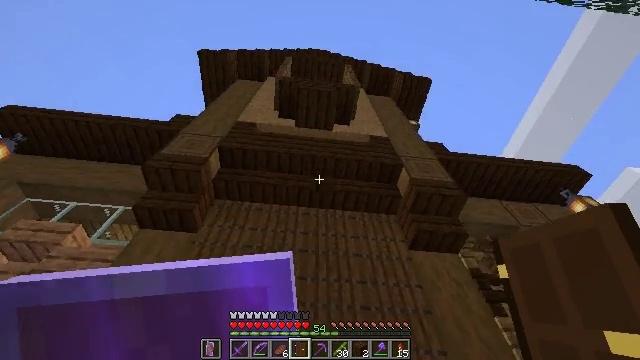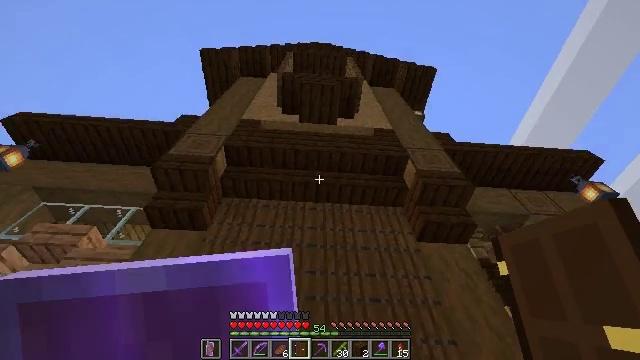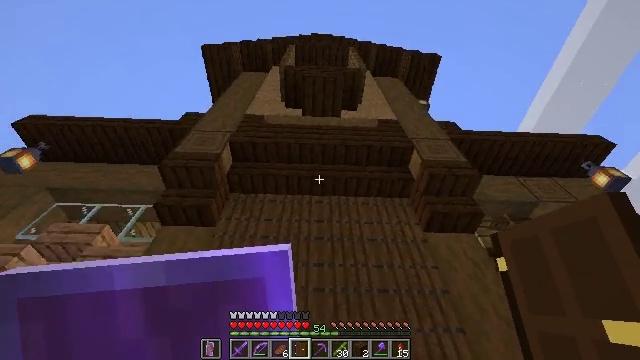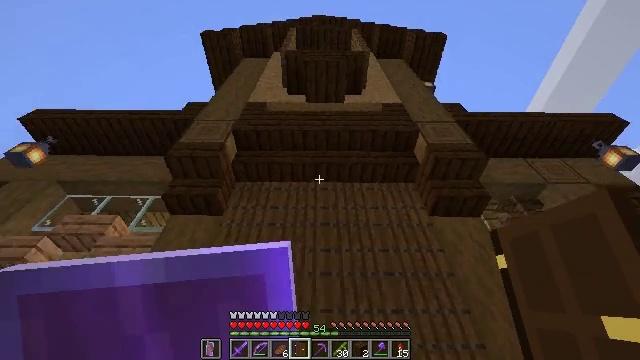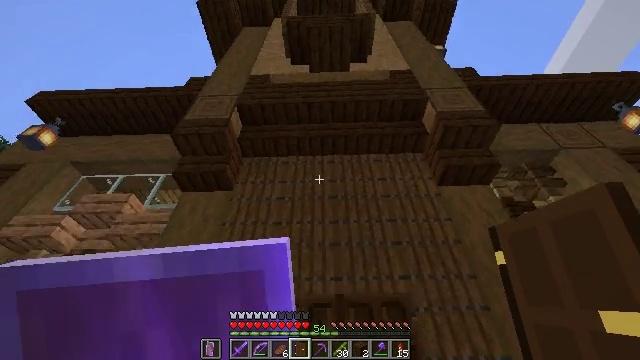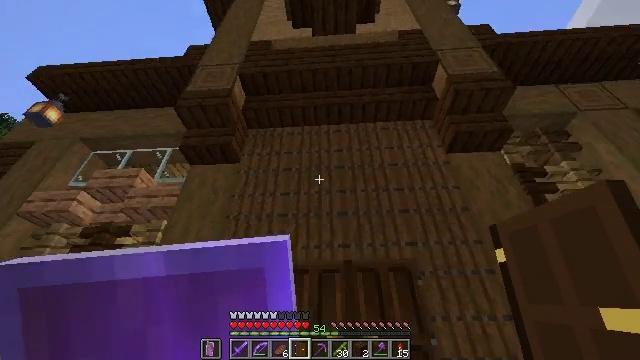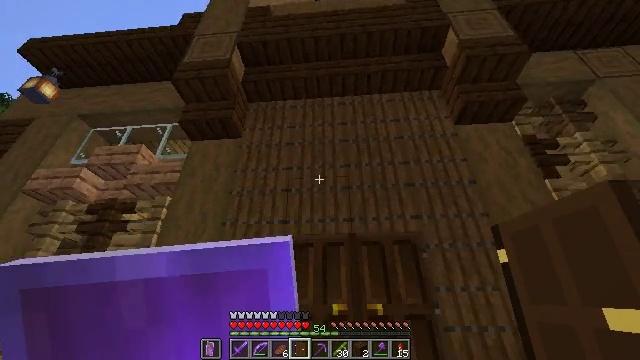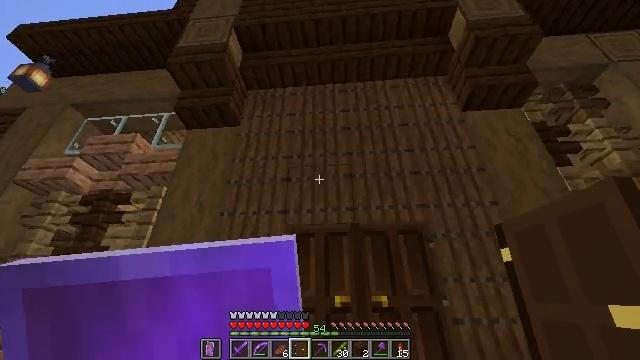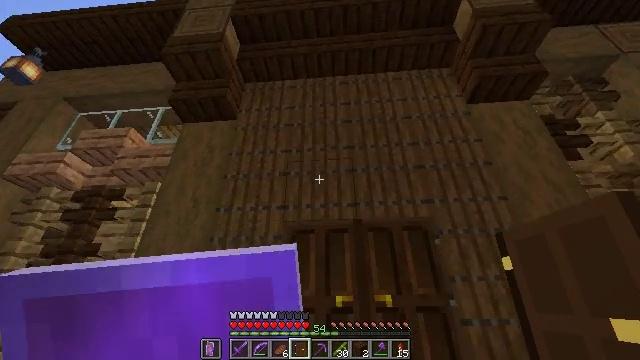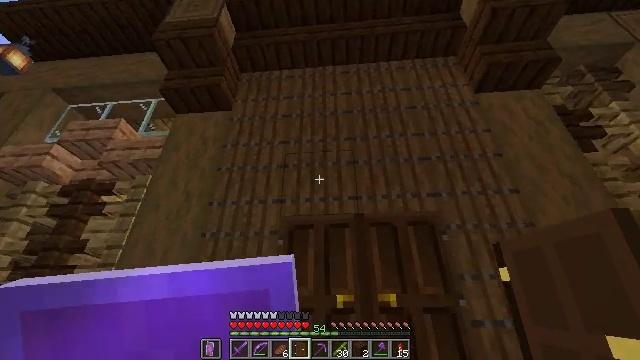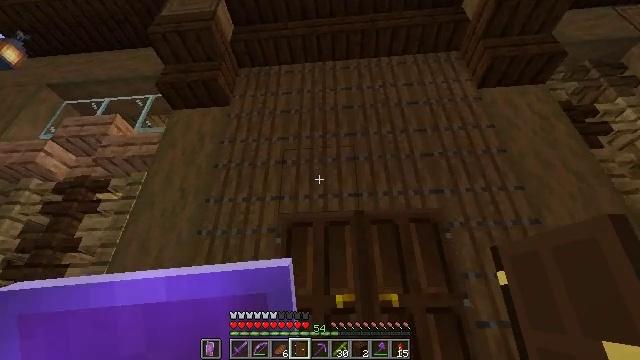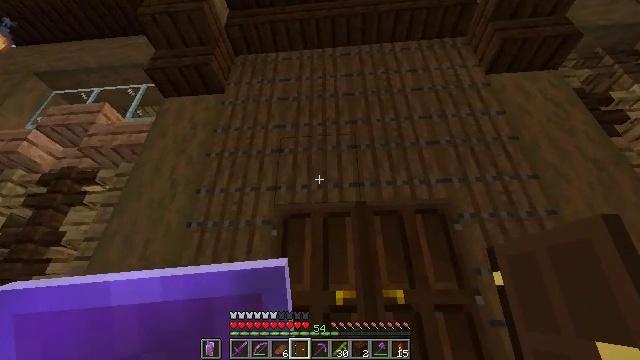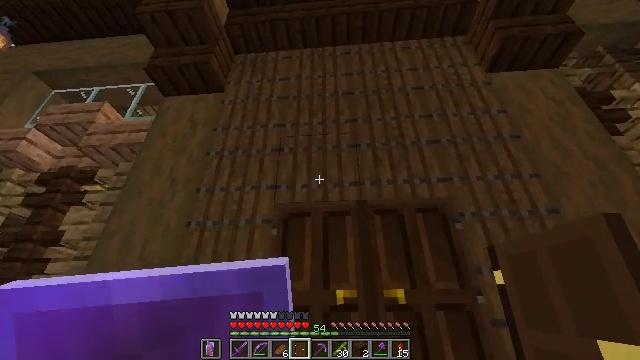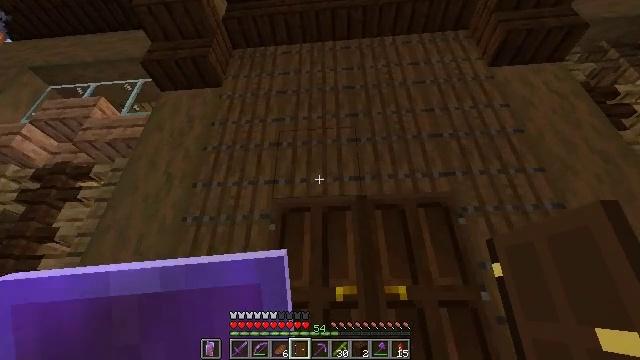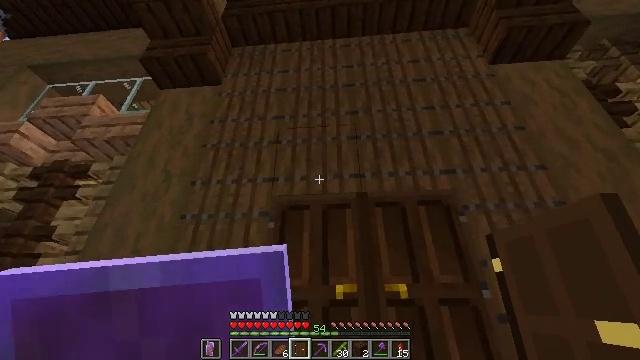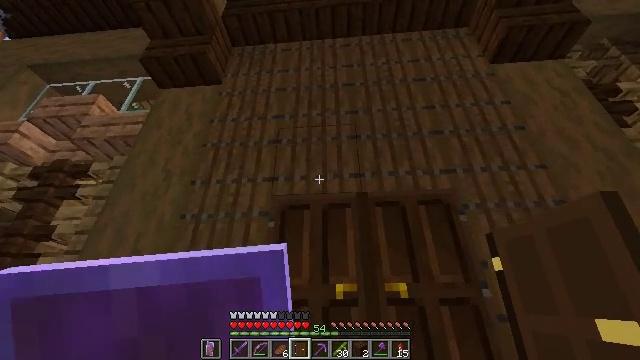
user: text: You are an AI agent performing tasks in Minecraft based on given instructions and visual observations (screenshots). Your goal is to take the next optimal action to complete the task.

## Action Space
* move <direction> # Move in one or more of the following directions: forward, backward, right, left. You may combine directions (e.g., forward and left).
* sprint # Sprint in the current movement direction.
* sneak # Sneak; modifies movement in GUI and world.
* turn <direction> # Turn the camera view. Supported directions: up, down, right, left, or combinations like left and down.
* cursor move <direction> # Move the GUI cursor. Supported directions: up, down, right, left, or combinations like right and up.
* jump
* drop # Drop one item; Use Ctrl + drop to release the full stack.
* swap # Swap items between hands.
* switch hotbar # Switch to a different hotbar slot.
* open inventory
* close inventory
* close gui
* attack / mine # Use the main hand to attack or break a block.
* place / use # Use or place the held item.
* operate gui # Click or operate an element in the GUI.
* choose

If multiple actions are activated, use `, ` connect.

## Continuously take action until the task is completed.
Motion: motion action
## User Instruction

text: Take spruce planks to craft a spruce pressure plate.
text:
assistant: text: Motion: turn left and down
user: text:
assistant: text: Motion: turn left and down
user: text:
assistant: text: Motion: turn left and down
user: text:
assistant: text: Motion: turn left and down
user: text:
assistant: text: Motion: move forward, turn left and down
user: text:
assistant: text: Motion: move forward, turn down
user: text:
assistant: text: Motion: move forward
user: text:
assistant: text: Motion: move forward
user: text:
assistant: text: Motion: move forward
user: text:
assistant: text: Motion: move forward
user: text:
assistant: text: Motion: no_op
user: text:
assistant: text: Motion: no_op
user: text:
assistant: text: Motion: no_op
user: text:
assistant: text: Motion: no_op
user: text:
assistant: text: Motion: no_op
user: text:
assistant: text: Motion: no_op
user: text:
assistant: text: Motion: no_op
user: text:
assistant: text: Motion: turn up
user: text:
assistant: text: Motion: turn up
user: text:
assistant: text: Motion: turn up
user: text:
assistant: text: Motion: turn up
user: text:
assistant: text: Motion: no_op
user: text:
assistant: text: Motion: no_op
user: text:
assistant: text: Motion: no_op
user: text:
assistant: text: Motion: no_op
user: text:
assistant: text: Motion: no_op
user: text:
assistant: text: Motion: no_op
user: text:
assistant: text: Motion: no_op
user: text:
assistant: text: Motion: no_op
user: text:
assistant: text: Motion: no_op